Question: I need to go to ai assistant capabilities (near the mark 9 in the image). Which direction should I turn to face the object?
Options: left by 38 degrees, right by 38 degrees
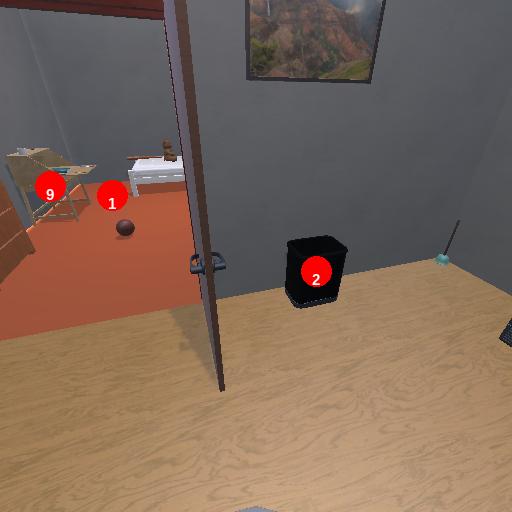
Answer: left by 38 degrees